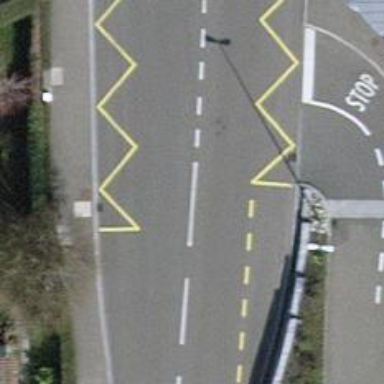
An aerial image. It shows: Bus stop with designated stop position for public transport.